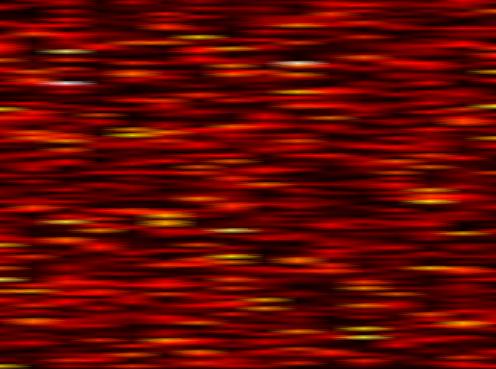
Label: FBMC